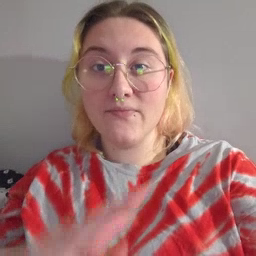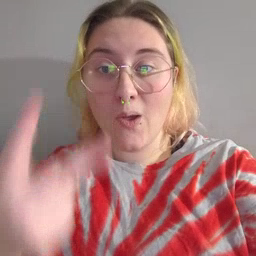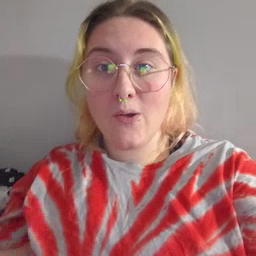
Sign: fall